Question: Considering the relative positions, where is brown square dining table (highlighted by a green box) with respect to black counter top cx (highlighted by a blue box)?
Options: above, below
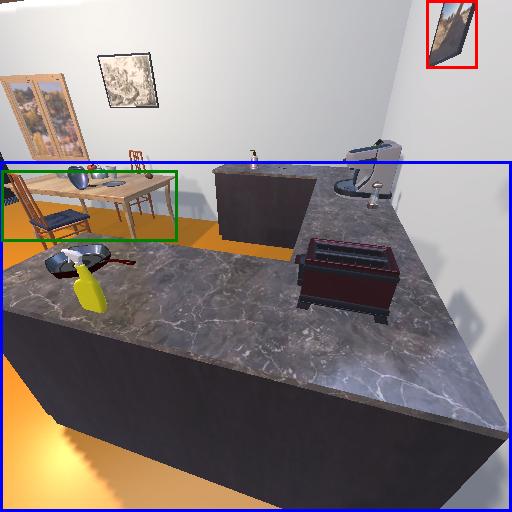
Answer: above